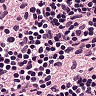
Metastatic tissue present: no